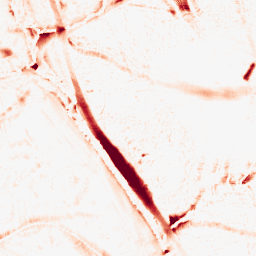
Category: morphological
Decomposition family: morphological_ellipse
Decomposition parameters: operation: opening
width: 20
height: 20
Upsampling method: bilinear
Upsampling parameters: scale: 8
Upsampling scale: 8